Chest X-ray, PA view. Patient: 55 years old, sex M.
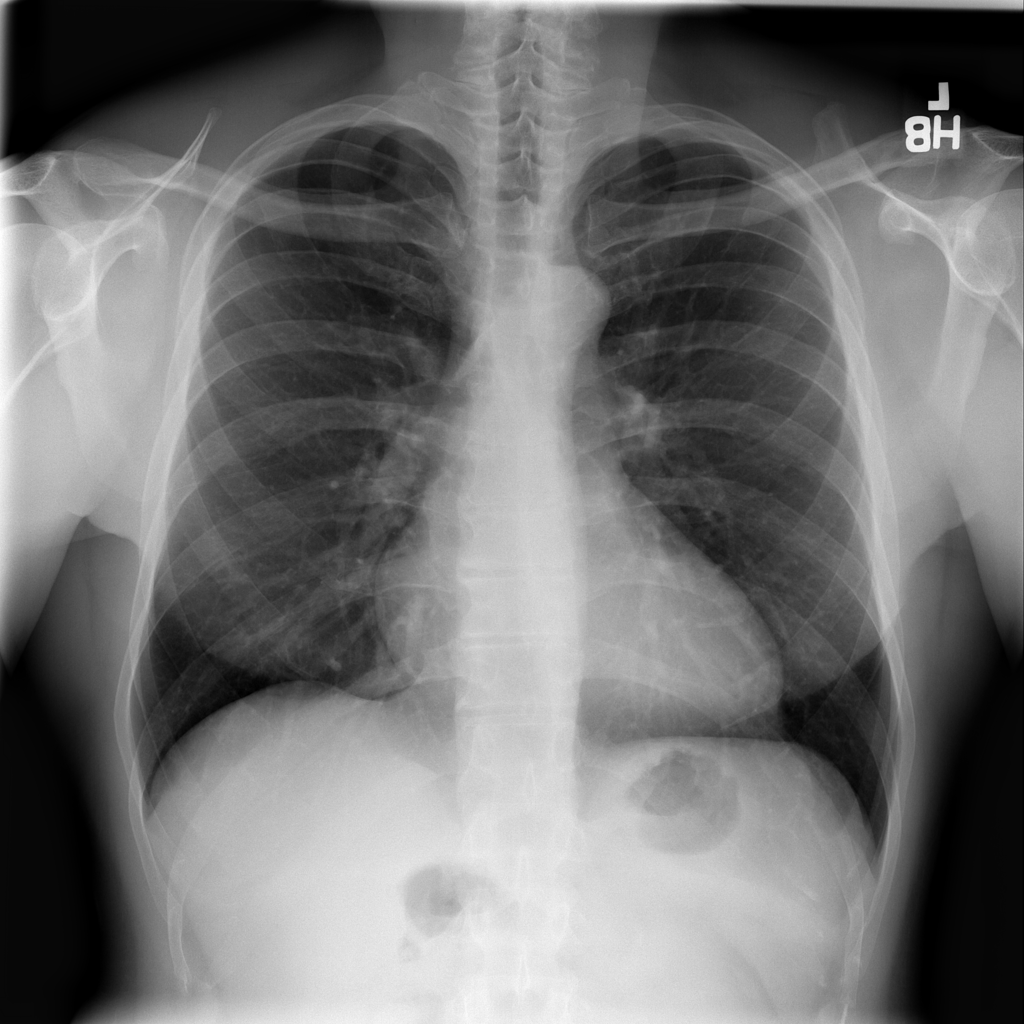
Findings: Cardiomegaly